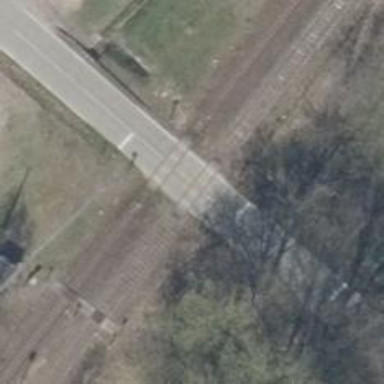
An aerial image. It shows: Level crossing along the railway.